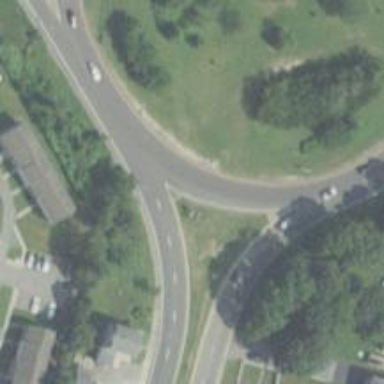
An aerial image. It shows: Roundabout at primary highway.